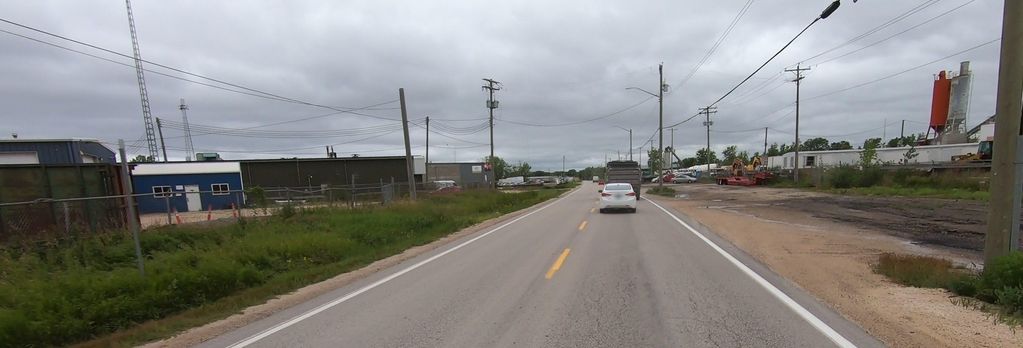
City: winnipeg